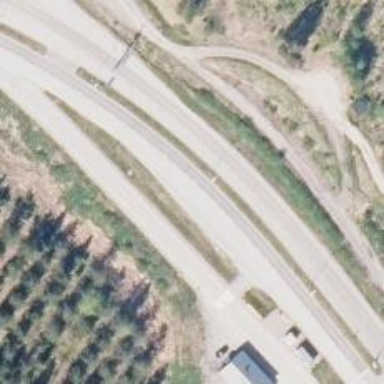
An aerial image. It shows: Asphalt road classified as primary highway.